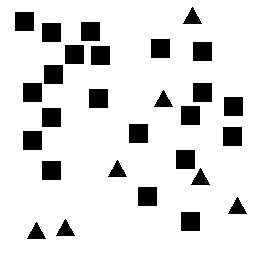
Squares: 21
Triangles: 7
Stars: 0
Total shapes: 28